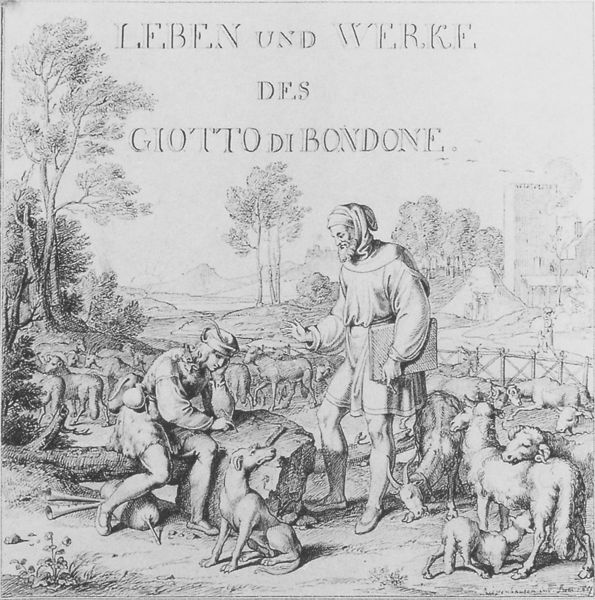
Titel: Titelblatt zum 2. Bilderheft über Giotto
Künstler: Gebrüder Riepenhausen
Institution: Privatbesitz
Schlagwörter: baum, mann, bäume, landschaft, hut, männer, skizze, zeichnung, hund, tiere, zaun, flasche, stein, weide, gewand, turm, schrift, schuhe, herde, deutsch, junge, lamm, schaf, buch, burg, leben, schreiben, laute, schreibt, dudelsack, schafe, hirte, schaafe, schäfer, ziege, hirtenjunge, und, schafherde, des, giotto, werke, gugel, di, bondone, uaim